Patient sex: M
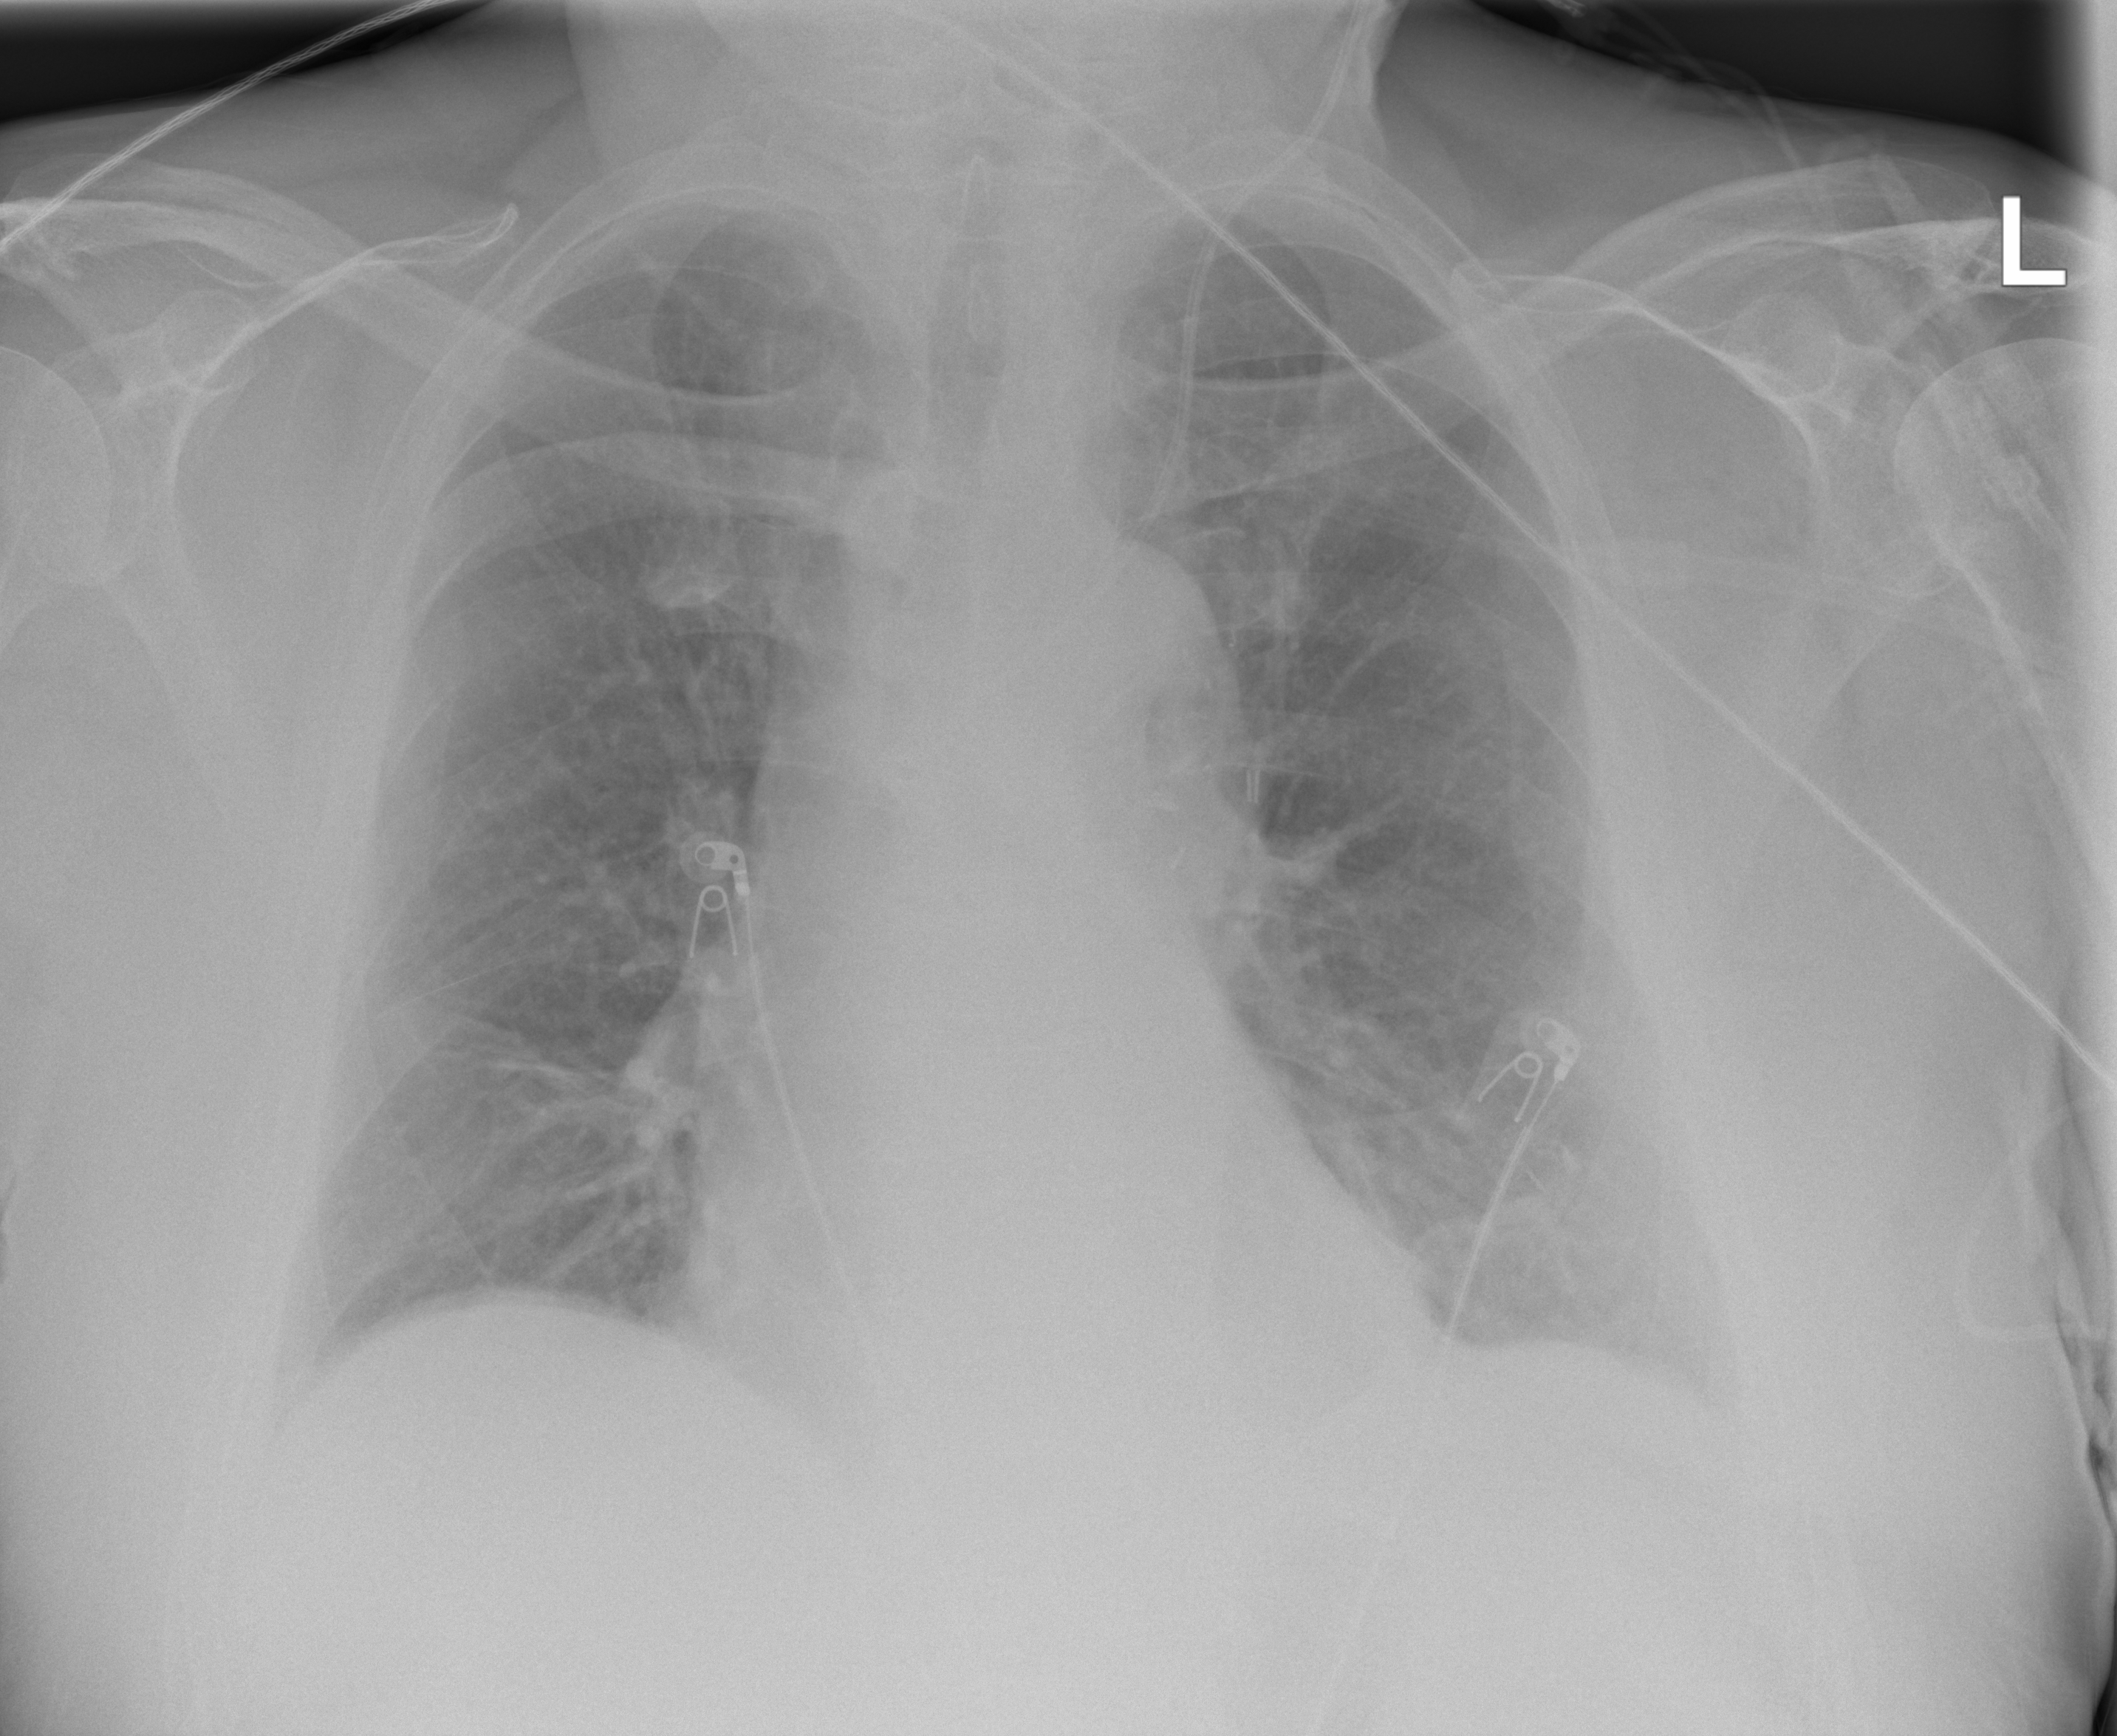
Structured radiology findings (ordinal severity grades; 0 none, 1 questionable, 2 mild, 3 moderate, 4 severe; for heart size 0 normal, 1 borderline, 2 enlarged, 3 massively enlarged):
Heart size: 2
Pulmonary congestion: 2
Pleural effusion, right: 0
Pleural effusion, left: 2
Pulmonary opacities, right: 0
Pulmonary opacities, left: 0
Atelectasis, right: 2
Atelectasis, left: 2